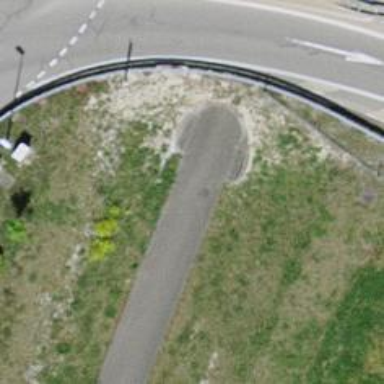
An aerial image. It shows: Asphalt cycleway.